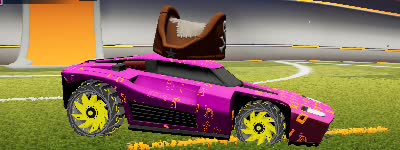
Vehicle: breakout